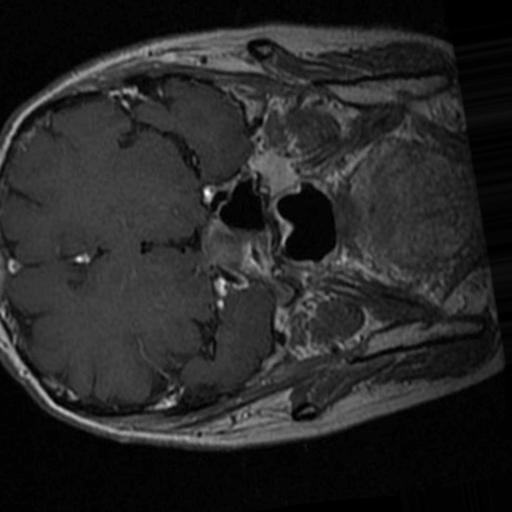
Label: brain_tumor